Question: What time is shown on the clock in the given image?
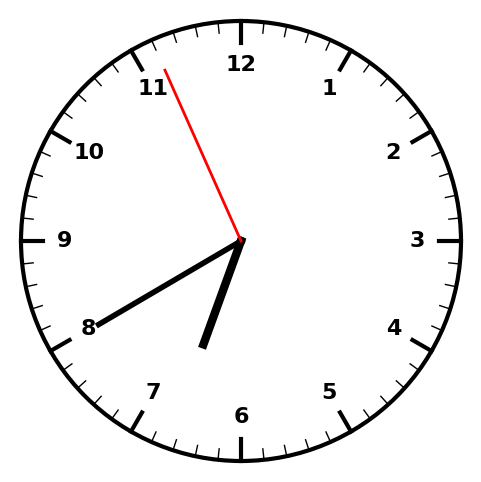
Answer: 06:39:56